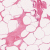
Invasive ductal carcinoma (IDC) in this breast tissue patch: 0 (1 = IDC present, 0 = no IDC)